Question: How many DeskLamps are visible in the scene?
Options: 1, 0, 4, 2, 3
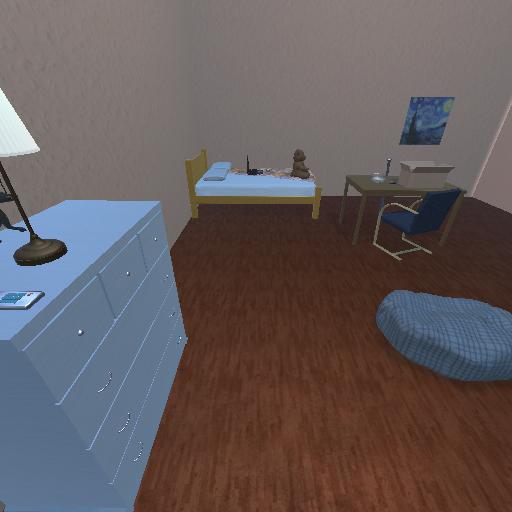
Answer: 1